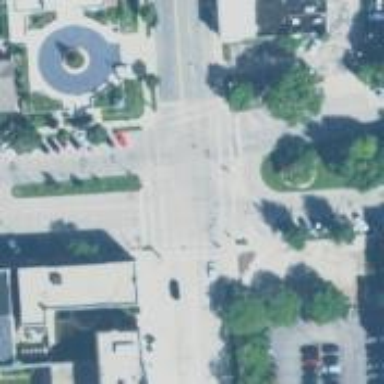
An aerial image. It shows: Tertiary road with asphalt surface and separate sidewalk.